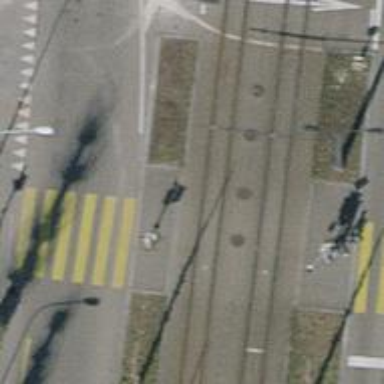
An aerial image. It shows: Kerb serving as barrier.